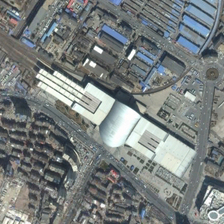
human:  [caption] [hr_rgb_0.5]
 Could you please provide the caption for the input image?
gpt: many buildings are around a railway station .

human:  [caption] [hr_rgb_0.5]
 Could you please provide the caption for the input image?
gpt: many buildings are around a railway station .

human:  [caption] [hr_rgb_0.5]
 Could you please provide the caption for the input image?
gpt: rows of buildings are situated near this silver-grey railway station .

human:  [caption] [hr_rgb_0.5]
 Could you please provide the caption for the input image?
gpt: rows of buildings are situated near this silver-grey railway station .

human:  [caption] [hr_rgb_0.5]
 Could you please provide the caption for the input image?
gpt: many buildings are around a railway station .